Interaction volume radius: 5 \u00c5
Interaction volume height: 20 \u00c5
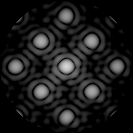
Disorder parameter: 0.06337